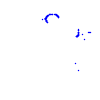
Particle: proton